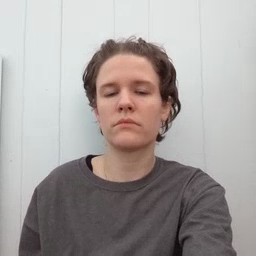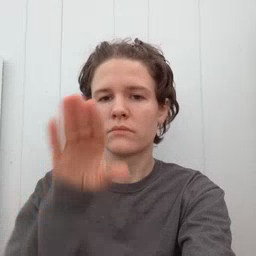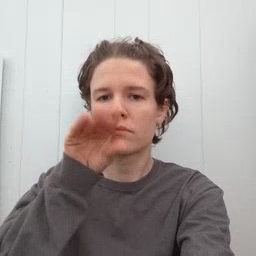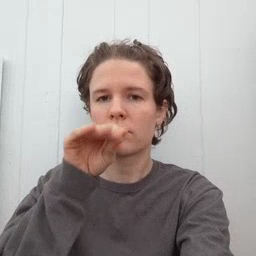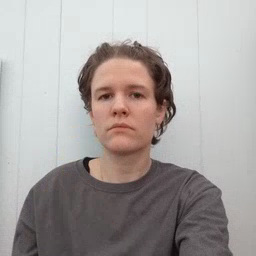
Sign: goose